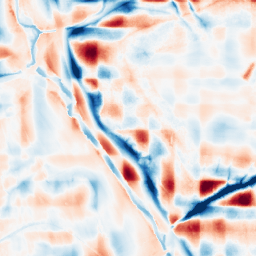
Category: wavelet
Decomposition family: wavelet_reverse_biorthogonal
Decomposition parameters: wavelet: rbio1.3
level: 5
Upsampling method: regularized
Upsampling parameters: scale: 4
lambda_reg: 0.01
Upsampling scale: 4